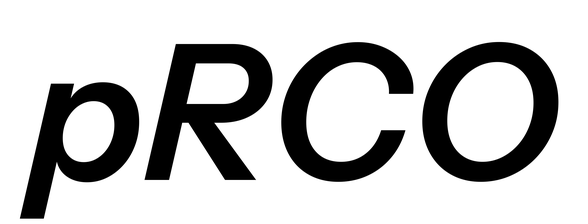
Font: InstrumentSans-Italic_SemiBold_Italic